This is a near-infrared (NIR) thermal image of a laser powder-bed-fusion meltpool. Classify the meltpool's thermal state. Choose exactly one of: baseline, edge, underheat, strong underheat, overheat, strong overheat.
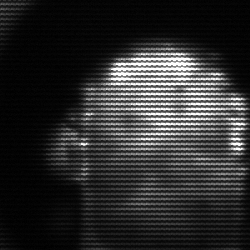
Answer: baseline